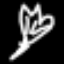
Label: leaf